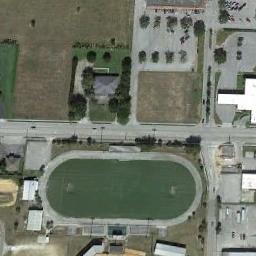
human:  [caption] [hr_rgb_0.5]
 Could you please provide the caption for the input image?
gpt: The ground track field is surrounded by buildings .

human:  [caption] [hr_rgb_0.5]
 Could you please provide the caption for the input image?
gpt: There is a track and field at the bottom of the picture .

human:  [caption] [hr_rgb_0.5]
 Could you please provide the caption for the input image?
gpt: Track and field are next to buildings and roads, And are surrounded by sparse vegetation .

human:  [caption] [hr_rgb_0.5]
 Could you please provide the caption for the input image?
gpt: The ground track field is surrounded by some buildings and clearings .

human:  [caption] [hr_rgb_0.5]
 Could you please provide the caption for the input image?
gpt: There are several white buildings beside the ground track field with a gray track .